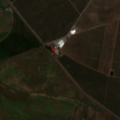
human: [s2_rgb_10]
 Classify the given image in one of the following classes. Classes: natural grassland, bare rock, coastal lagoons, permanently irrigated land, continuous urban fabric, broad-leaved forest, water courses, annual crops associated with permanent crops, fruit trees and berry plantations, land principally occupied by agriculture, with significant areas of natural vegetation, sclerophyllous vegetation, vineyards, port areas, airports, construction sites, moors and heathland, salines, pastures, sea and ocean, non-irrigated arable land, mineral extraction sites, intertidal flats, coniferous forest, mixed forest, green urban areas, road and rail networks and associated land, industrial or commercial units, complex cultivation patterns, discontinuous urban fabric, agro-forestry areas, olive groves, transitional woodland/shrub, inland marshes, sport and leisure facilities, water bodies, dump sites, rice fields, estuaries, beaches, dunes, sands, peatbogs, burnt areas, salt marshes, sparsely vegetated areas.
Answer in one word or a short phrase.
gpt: continuous urban fabric